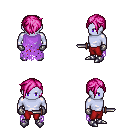
a pixel art fantasy rpg character, male body template, dark elf, purple skin, maroon tattered cape, red pants, pink pixie cut hairstyle, metal gloves, metal boots, dagger, four views (front, back, left, right), 2x2 character sprite sheet, small pixel art, hard edges, no anti-aliasing